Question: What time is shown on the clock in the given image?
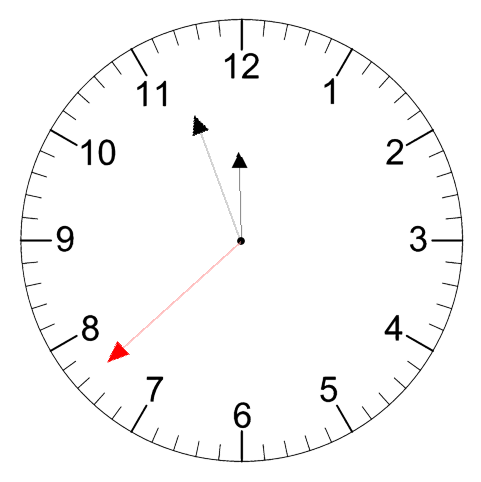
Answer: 11:56:38